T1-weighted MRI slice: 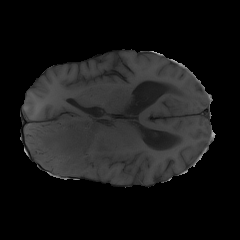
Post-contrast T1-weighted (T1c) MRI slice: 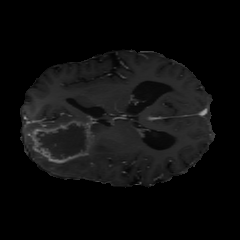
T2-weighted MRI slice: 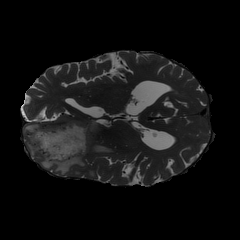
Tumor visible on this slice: yes